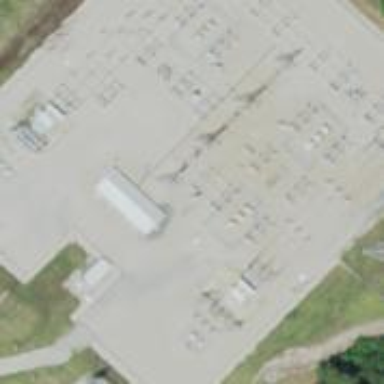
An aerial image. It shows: Switch used for power control.